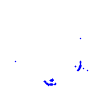
Particle: pion